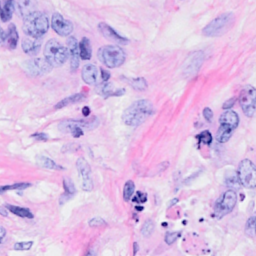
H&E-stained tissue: Breast